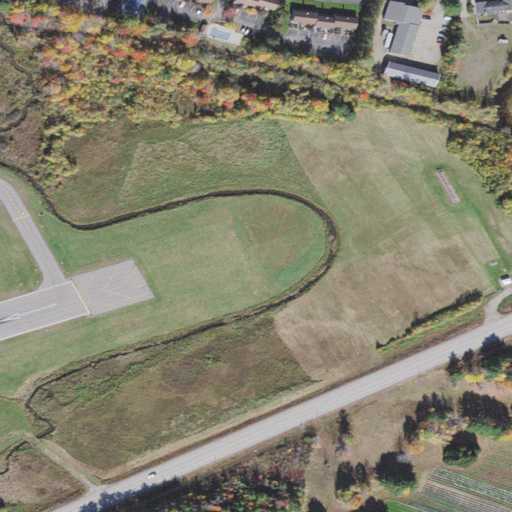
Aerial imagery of depression(s) in New Hampshire named Gilford Bowl containing open development, low intensity development, medium intensity development, woody wetlands, herbaceous wetlands, and high intensity development